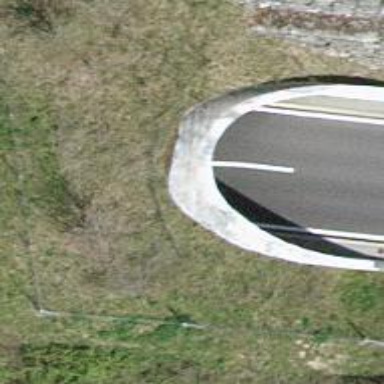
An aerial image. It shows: Tunnel on the motorway.